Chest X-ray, PA view. Patient: 43 years old, sex M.
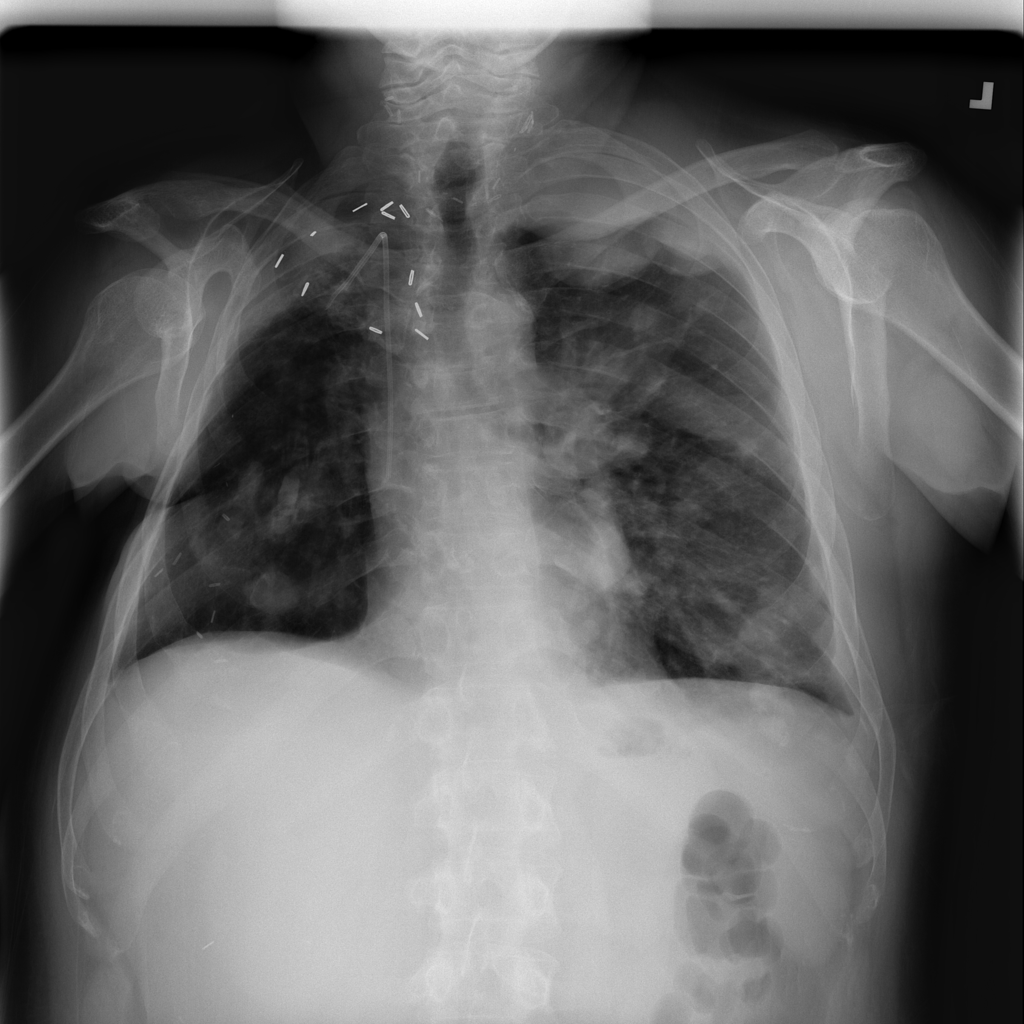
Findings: Effusion, Nodule, Pleural_Thickening